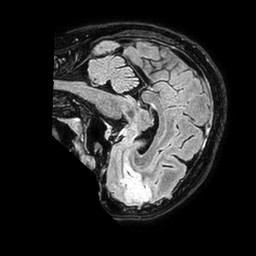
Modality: FLAIR
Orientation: sagittal
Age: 58
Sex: female
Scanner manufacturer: philips
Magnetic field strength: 1.5 T
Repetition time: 4.8 s
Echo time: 0.2919 s